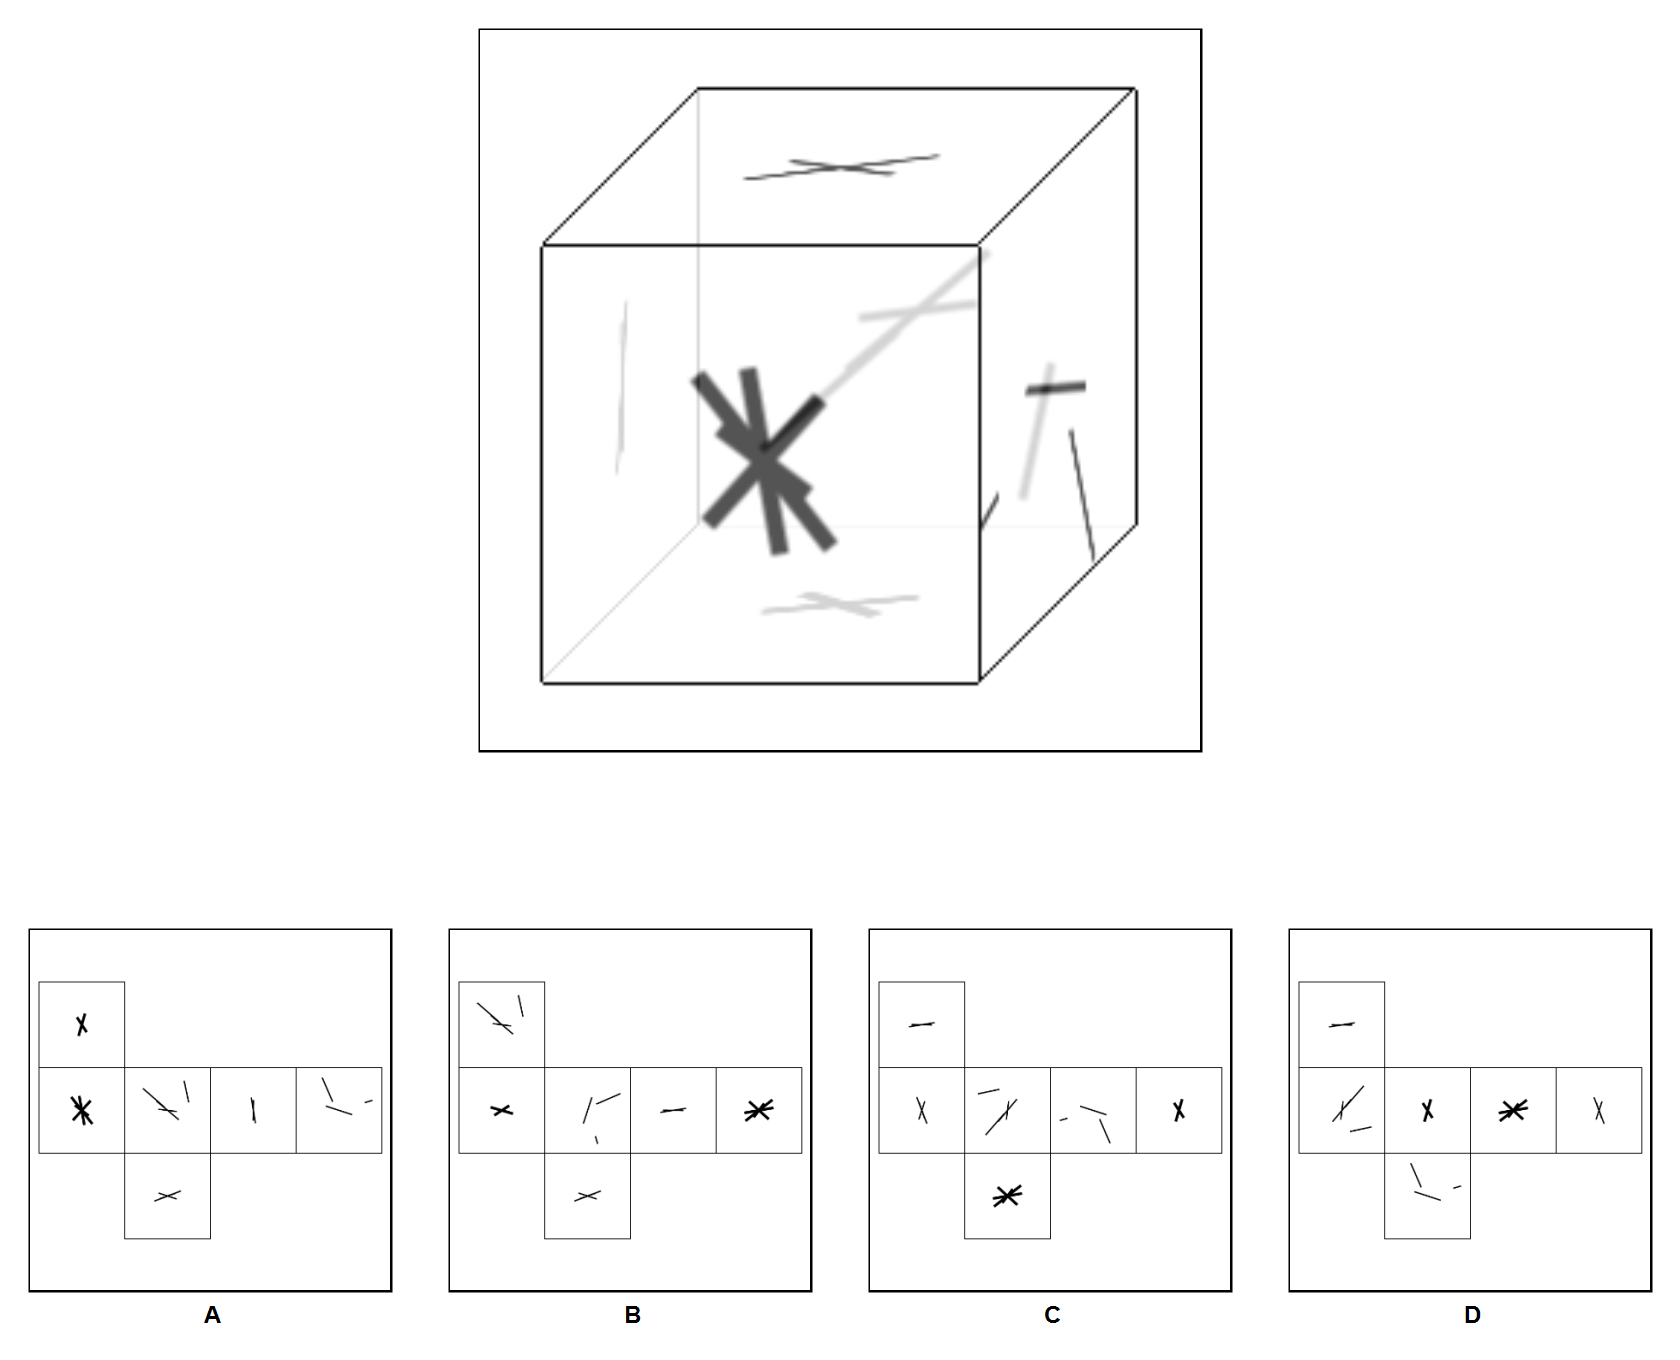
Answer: D